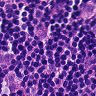
Metastatic tissue present: yes